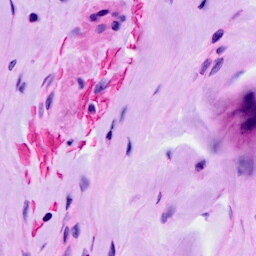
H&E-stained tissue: Ovarian